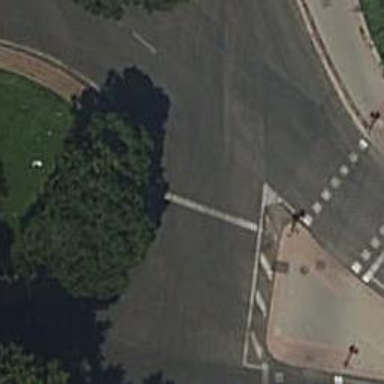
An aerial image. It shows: Road with traffic signals.